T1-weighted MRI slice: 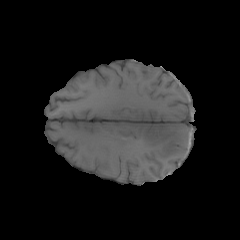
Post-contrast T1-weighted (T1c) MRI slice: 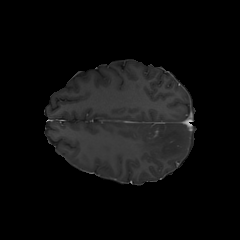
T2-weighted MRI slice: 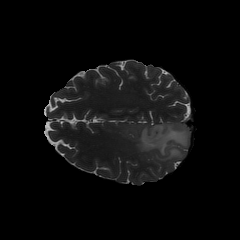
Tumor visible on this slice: yes